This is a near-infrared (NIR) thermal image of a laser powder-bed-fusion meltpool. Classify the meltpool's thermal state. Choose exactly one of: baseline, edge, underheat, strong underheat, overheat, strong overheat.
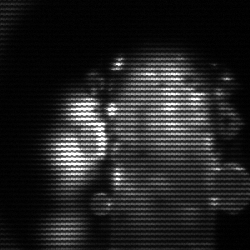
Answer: strong underheat